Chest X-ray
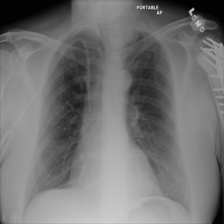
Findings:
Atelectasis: negative
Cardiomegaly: negative
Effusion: negative
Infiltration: negative
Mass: negative
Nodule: negative
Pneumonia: negative
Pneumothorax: negative
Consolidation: negative
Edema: negative
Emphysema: negative
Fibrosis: negative
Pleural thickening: negative
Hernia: negative